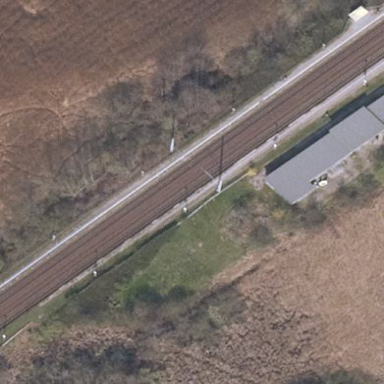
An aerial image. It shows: Platform for public transport located by the railway. The platform has shelter and is paved with paving stones.